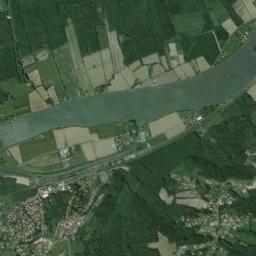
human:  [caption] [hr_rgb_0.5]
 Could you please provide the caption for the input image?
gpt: A curvy turquoise river with small islands on both sides of the shore, Green mountains, Green and tan mixed fields and cities .

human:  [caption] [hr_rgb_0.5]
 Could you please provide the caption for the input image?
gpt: The green river goes through the farmland and some residential areas are next to the river .

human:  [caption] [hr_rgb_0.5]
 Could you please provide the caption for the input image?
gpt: The river goes through farmland and trees .

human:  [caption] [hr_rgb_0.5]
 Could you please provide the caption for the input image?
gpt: Many trees are around the river .

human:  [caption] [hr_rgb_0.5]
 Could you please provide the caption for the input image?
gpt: There are many green farmlands and some green forests near the river .